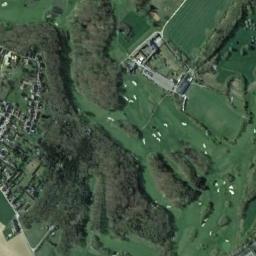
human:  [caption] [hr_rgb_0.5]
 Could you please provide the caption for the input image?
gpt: The golf course has some fairways, Barrier trees and sandpits and some houses arranged neatly are also in the golf course .

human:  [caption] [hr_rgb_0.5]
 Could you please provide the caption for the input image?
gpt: There are many bunkers and paths on a large green lawn on the golf course, Many lined trees and many buildings .

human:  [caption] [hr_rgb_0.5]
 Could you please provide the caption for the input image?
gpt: There are five bunkers in this area, Two winding paths and a small river .

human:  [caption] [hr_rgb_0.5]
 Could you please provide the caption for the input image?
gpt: Many trees are next to the golf course .

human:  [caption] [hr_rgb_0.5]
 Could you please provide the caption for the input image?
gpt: There are many green trees and bunkers on the golf course .